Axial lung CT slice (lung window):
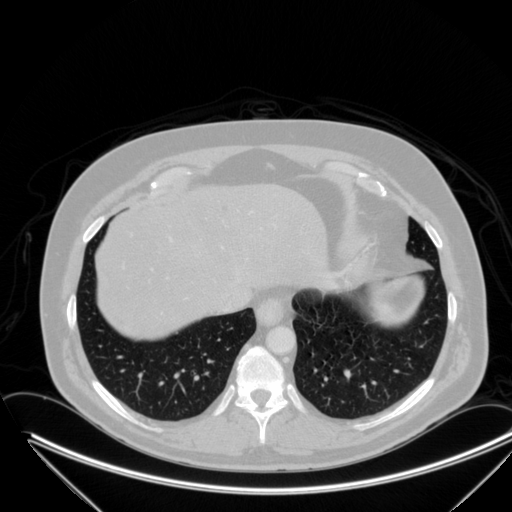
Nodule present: no